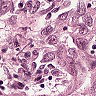
Metastatic tissue present: yes